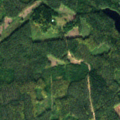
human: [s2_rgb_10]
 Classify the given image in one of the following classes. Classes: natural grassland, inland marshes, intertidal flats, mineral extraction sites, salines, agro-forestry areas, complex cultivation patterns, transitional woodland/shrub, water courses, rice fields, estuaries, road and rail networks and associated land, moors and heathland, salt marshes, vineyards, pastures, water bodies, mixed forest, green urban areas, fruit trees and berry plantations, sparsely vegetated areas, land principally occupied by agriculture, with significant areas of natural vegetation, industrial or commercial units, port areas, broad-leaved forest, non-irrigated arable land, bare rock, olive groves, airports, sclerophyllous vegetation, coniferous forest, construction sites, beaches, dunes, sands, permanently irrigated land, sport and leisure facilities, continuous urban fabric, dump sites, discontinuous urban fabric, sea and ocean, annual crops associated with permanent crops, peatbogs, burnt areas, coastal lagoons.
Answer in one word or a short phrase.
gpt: coniferous forest, mixed forest, water bodies